Question: A customer informed me that the content on one of my pages is wrongfully collapsed.
This is the page: <URL>
**This is what it looks like to the customer: ****

Unfortunatly, I can't recreate the problem and I don't have any info on what IE version she's using.
I've tried IE7, IE8, IE8, IE9, IE10 and compability mode of IE10. I still can't recreate it, hence not solve it...
Does anyone recognize this problem and can it?
Thank you!
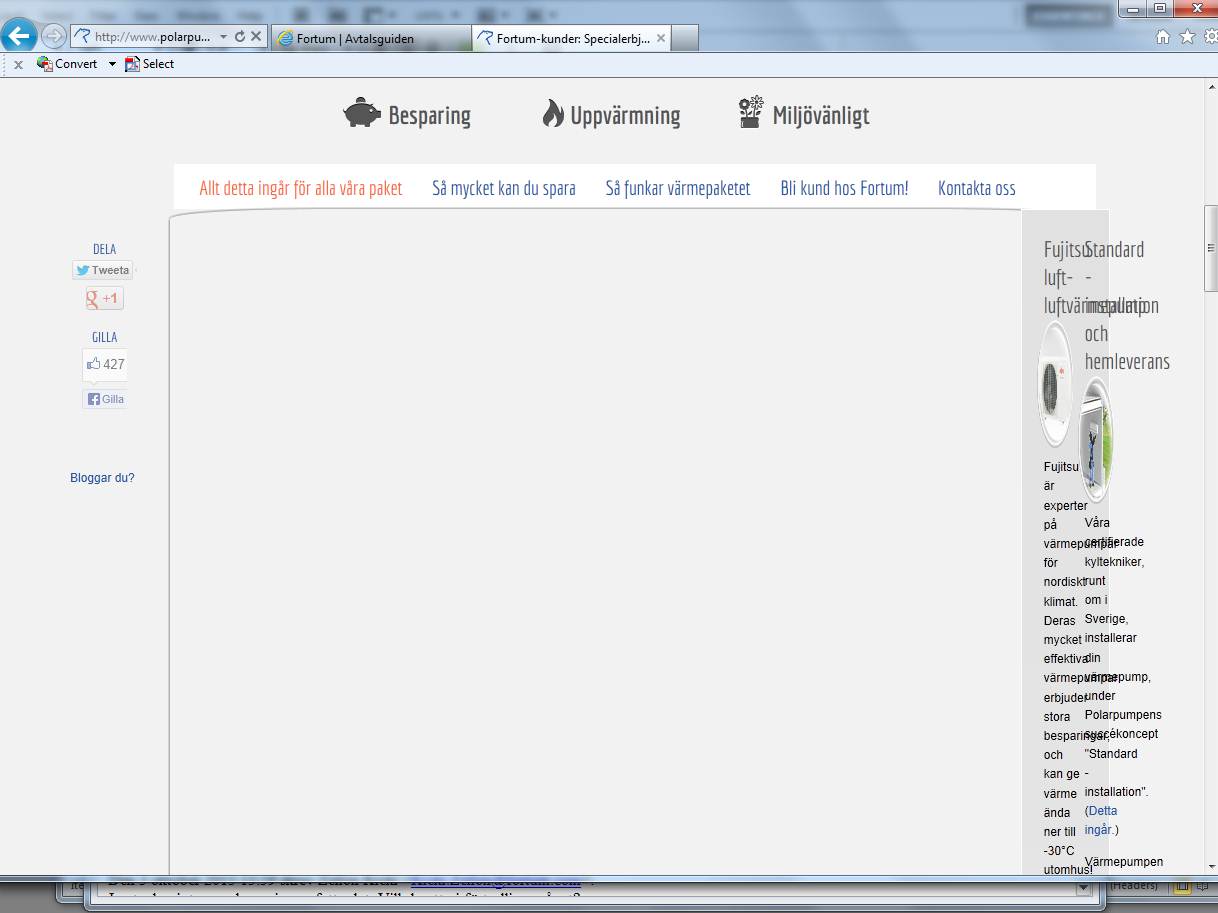
Answer: Your customer is using IE11 as I tested, I too get the same.
After debugging, your seem to miss 'float:left' in '#tabby-content'. Here is the SS after adding 'float:left'